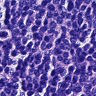
Metastatic tissue present: no